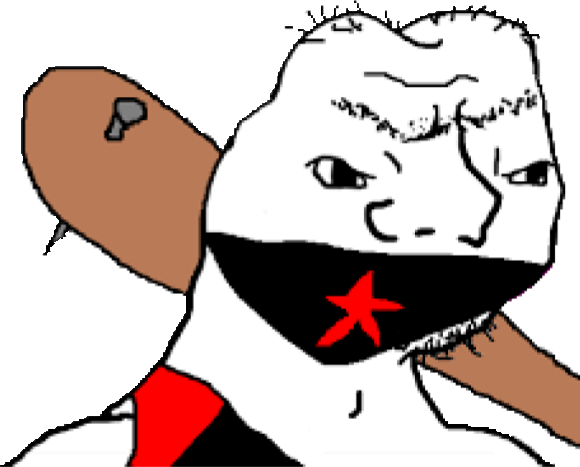
Label: 5_Grug